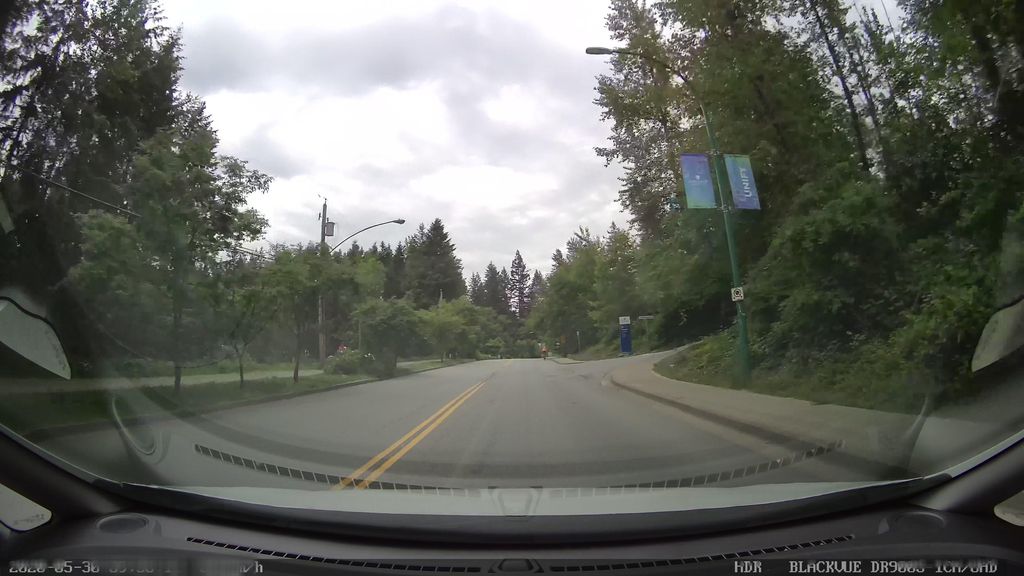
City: vancouver